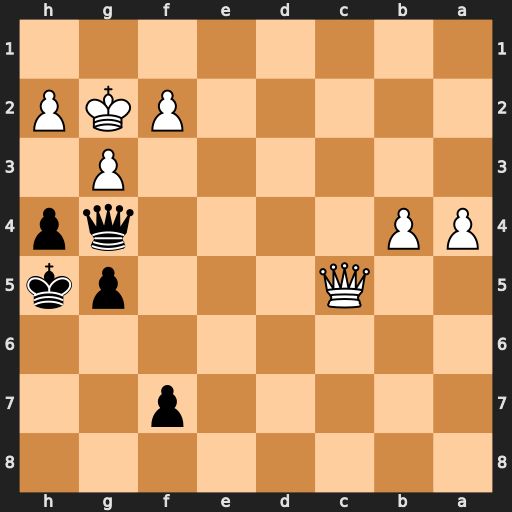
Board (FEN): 8/5p2/8/2Q3pk/PP4qp/6P1/5PKP/8
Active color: b
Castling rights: -
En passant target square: -
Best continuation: h3+ Kf1 Qd1#